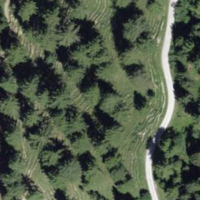
EUNIS habitat code: 43
Species observed at this site:
Lysandra bellargus
Boloria titania
Carterocephalus palaemon